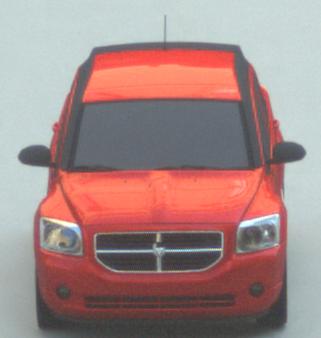
Make: Dodge
Model: Caliber 1.8
Detailed model: Caliber
Model produced from: 2006/06
Model produced until: 2009/03
Doors: 5
Color: red
Road condition: dry road
Daytime: morning or afternoon
Contrast: low contrast